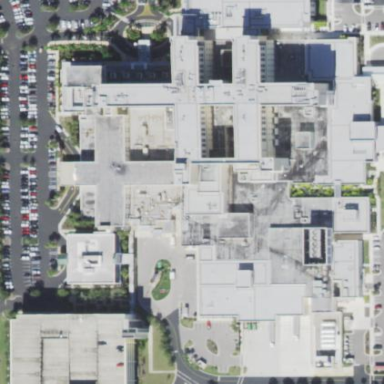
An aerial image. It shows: Hospital.